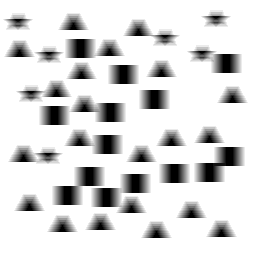
Squares: 14
Triangles: 21
Stars: 7
Total shapes: 42